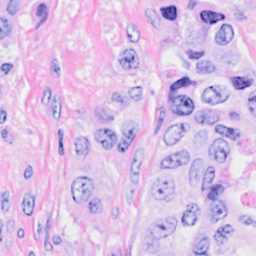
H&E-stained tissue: Breast